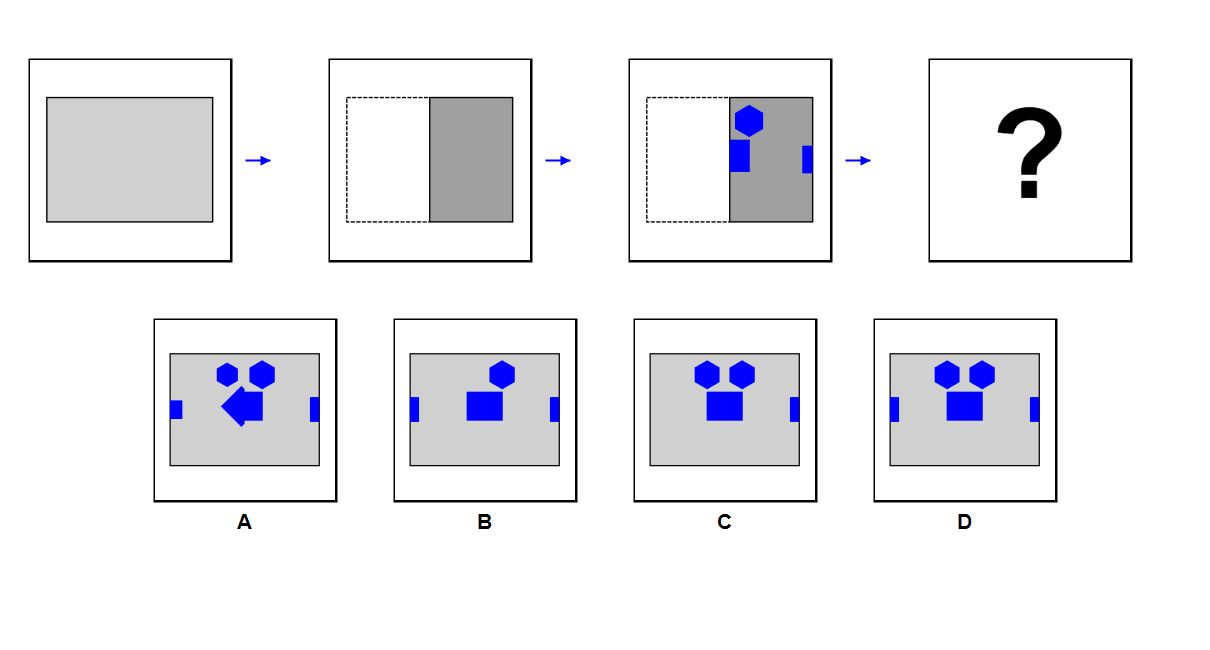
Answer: D